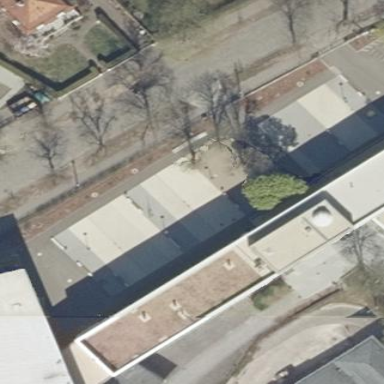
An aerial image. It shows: School building.